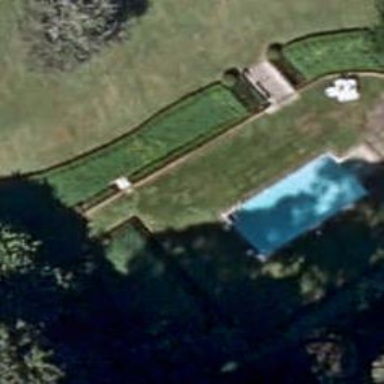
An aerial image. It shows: Swimming pool located in leisure land.